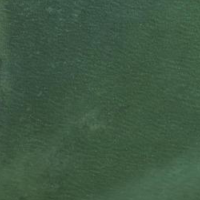
EUNIS habitat code: 14
Species observed at this site:
Numenius arquata
Corvus corone
Podiceps cristatus
Turdus philomelos
Fulica atra
Bucephala clangula
Buteo buteo
Chroicocephalus ridibundus
Poecile palustris
Larus michahellis
Cygnus olor
Gallinula chloropus
Ardea alba
Erithacus rubecula
Sterna paradisaea
Anas acuta
Cyanistes caeruleus
Acrocephalus arundinaceus
Acrocephalus schoenobaenus
Anas platyrhynchos
Troglodytes troglodytes
Aythya ferina
Ixobrychus minutus
Aythya fuligula
Fringilla coelebs
Passer domesticus
Mareca penelope
Chlidonias niger
Turdus merula
Phalacrocorax carbo
Mareca strepera
Locustella naevia
Parus major
Locustella luscinioides
Mergus merganser
Sterna hirundo
Milvus milvus
Oriolus oriolus
Ichthyaetus melanocephalus
Motacilla alba